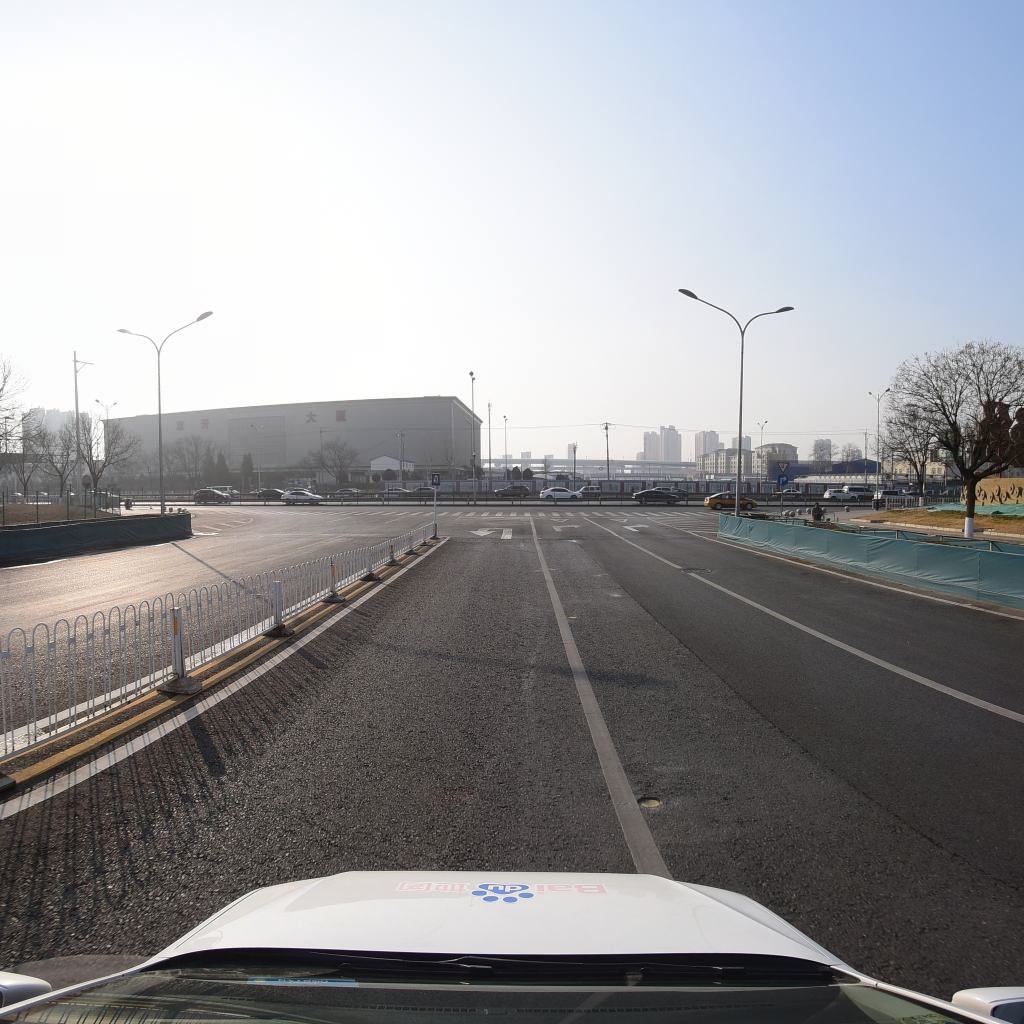
Region: Fengtai
Road damage annotations: manhole cover, pothole, longitudinal crack